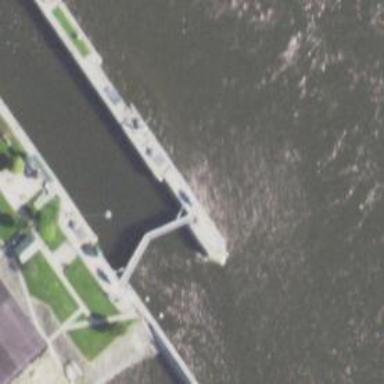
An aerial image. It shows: Lock gate on waterway.